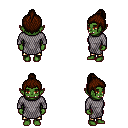
a pixel art fantasy rpg character, female body template, orc, green skin, chain mail, gold greaves, brown short topknot hairstyle, four views (front, back, left, right), 2x2 character sprite sheet, small pixel art, hard edges, no anti-aliasing